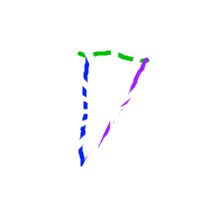
Shape: triangle